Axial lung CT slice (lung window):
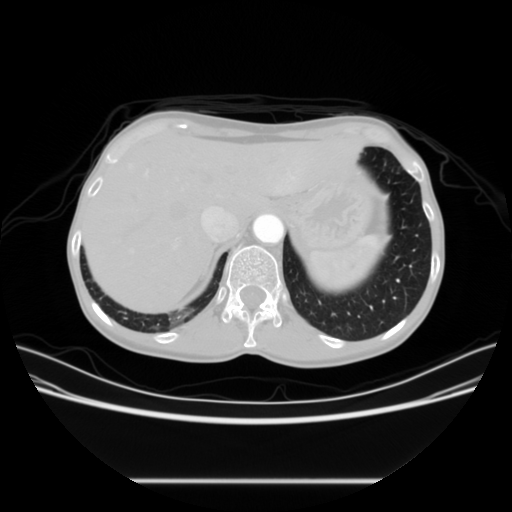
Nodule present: no